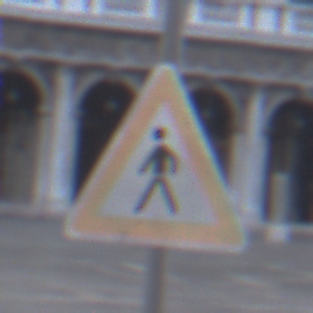
Verkehrszeichen: FussgaengerRechts
Umgebung: Outdoor, Urban
Tageszeit: SunriseSunset
Wetter: PartlyCloudy
Licht: Natural
Jahreszeit: NotSpecified
Kontrast: LowContrast